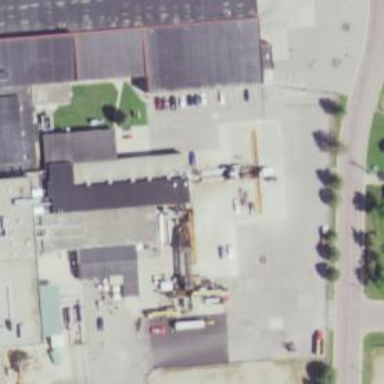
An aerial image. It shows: Manufacturing building.